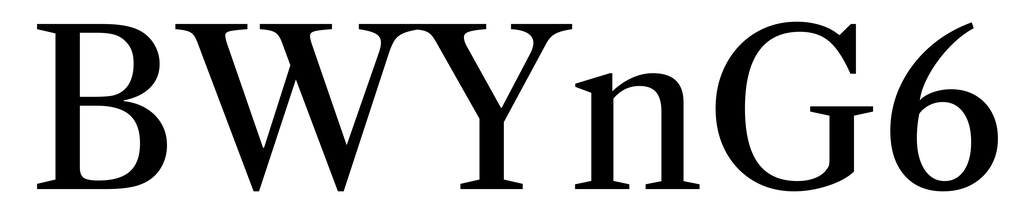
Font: LibreCaslonText_Regular